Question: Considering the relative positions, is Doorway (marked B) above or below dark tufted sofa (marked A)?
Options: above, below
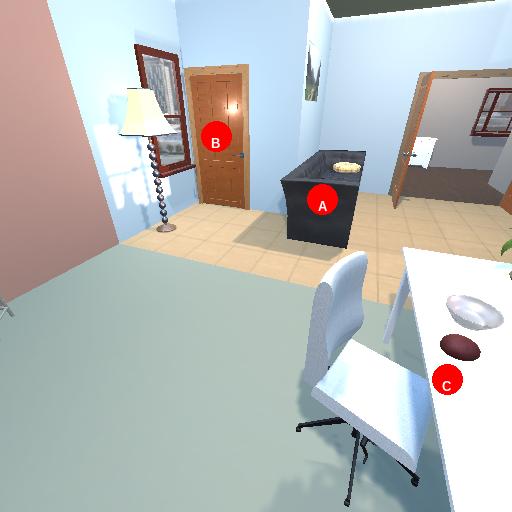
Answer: above